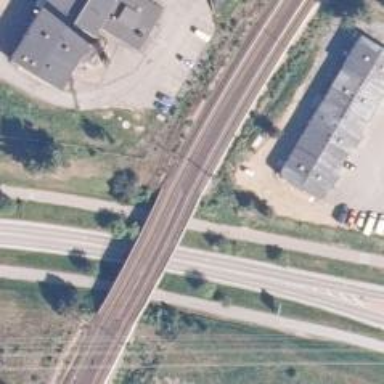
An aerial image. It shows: Bridge with continuous railway tracks that are electrified through contact line.